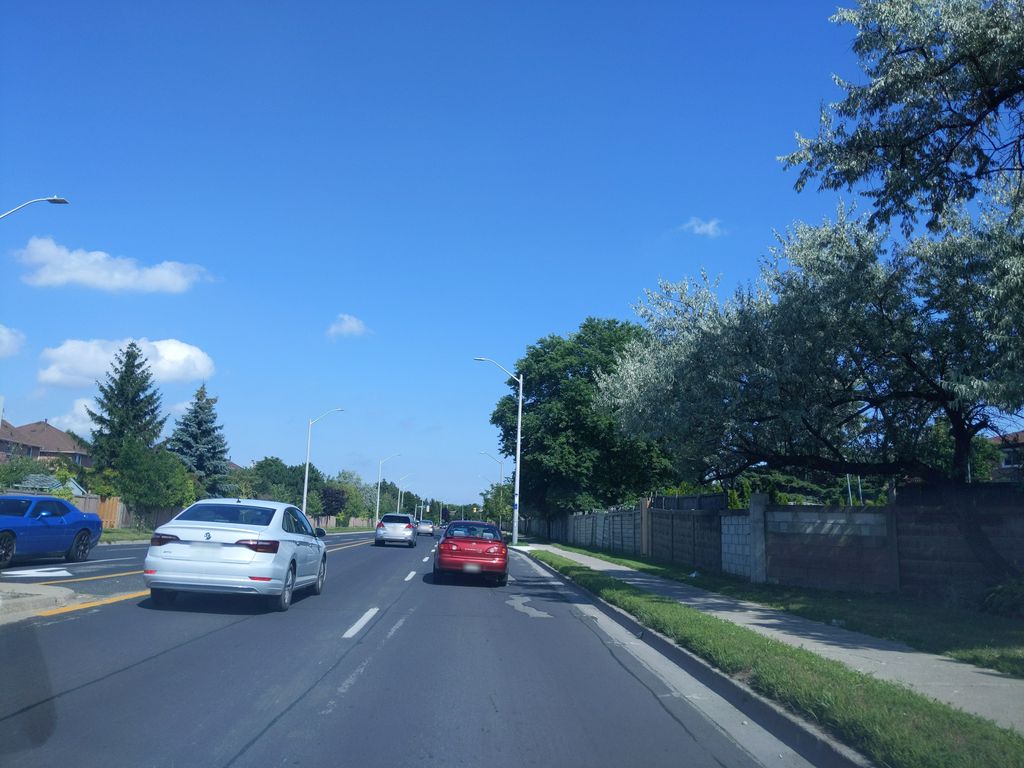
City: toronto